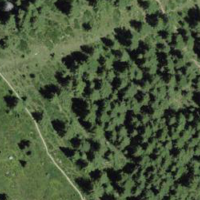
EUNIS habitat code: 31
Species observed at this site:
Arnica montana